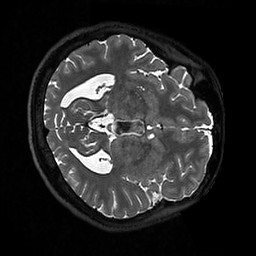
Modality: T2w
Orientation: axial
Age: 25
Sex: female
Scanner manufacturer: ge
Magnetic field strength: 3 T
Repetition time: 3.202 s
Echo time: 0.06629 s